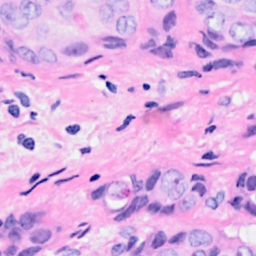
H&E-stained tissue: Breast